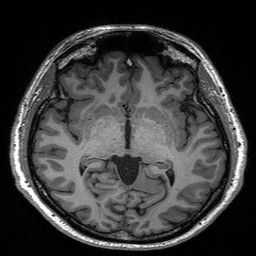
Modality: T1w
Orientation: coronal
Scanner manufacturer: siemens
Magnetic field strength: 3 T